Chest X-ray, PA view. Patient: 53 years old, sex M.
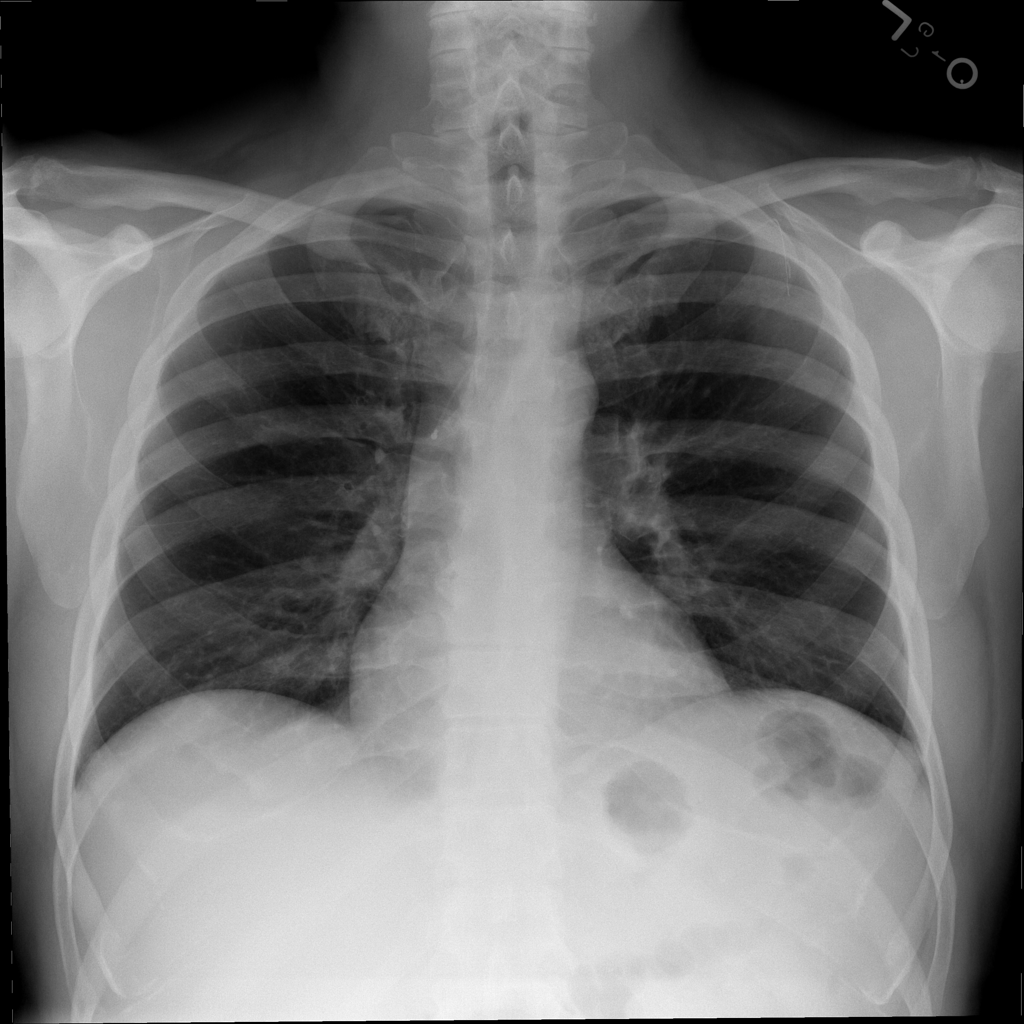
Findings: No Finding